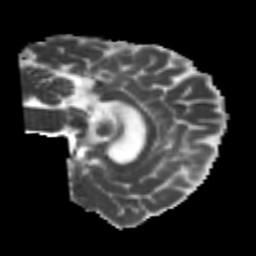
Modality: MD
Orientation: sagittal
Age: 24
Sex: female
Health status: healthy
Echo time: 0.074 s